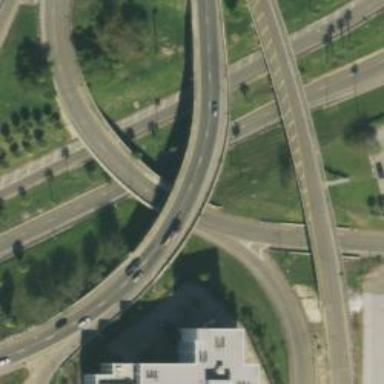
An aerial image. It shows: Bridge over motorway_link.